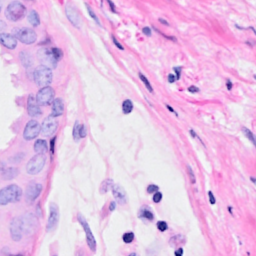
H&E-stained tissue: Breast